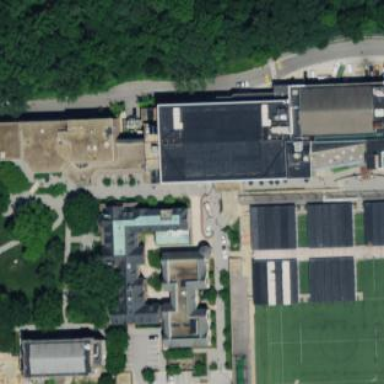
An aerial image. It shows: View of university building.